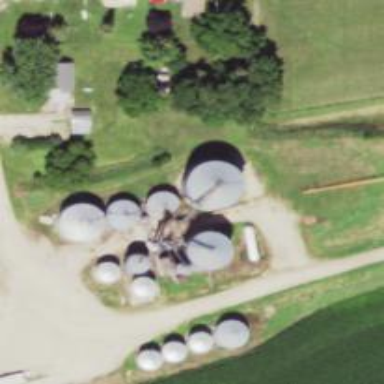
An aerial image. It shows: Silo.